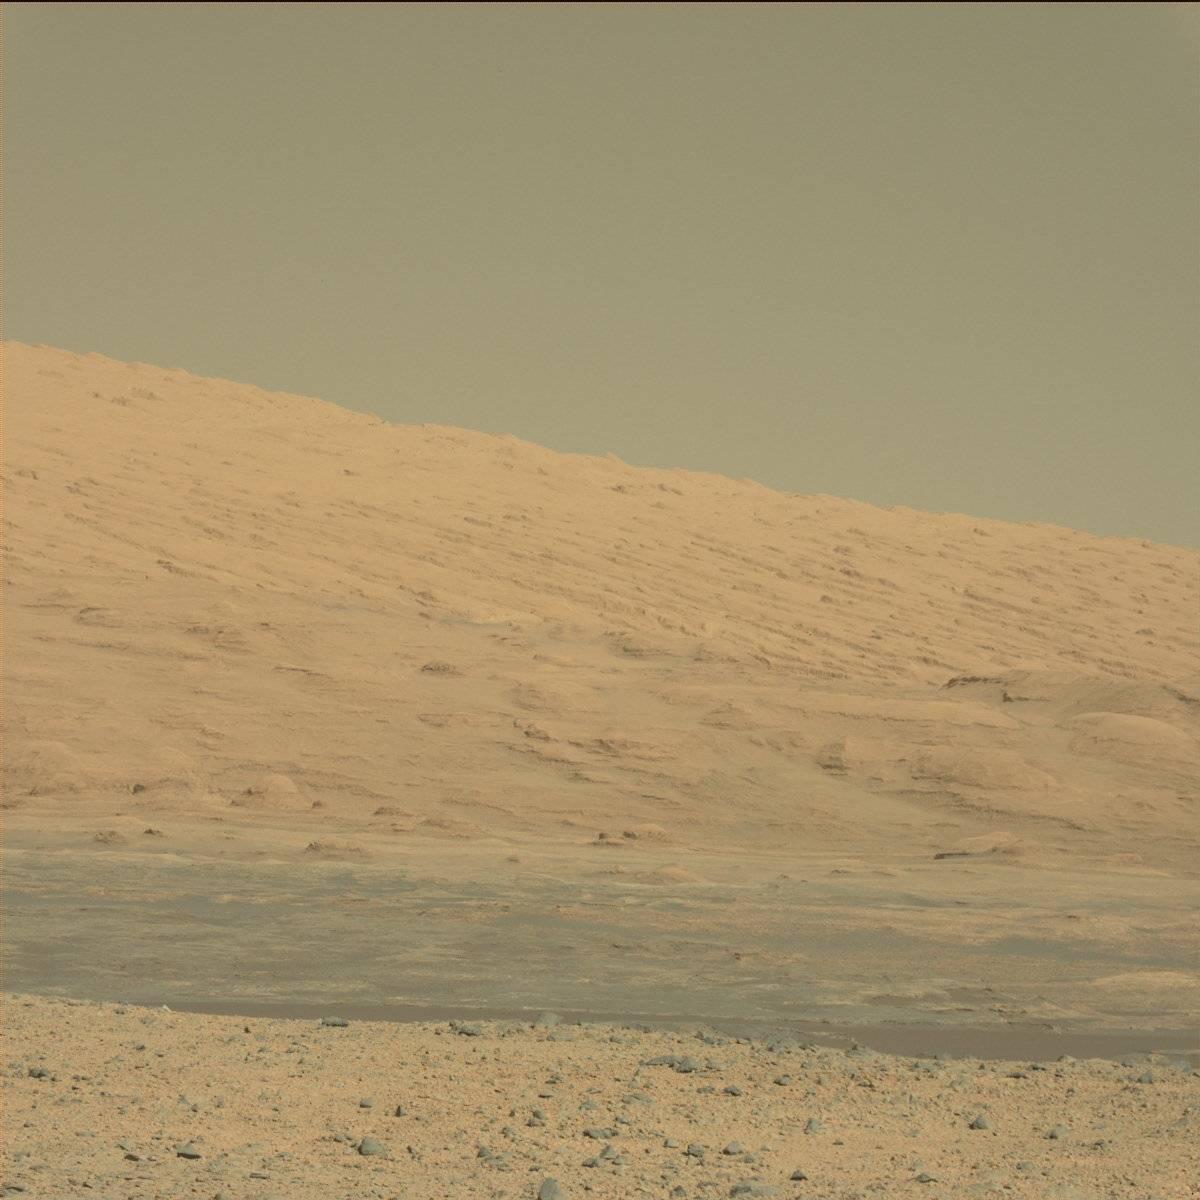
Terrain classes present: Bedrock, Ridge, Rock, Sand / Soil, Sky